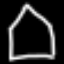
Label: octagon